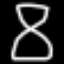
Label: hourglass